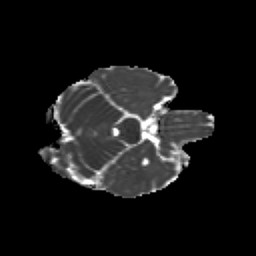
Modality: MD
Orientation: axial
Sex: male
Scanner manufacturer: siemens
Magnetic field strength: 3 T
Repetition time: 5 s
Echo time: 0.071 s